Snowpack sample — Buffalo Mountain, Silverthorne, Colorado, USA (2/22/26, 2:02 PM MST)
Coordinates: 39.622, -106.113
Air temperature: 33 °F
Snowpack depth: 63 cm
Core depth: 10 cm
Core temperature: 30.2 °F
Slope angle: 11°, slope face: 116°
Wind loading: low
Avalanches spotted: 0
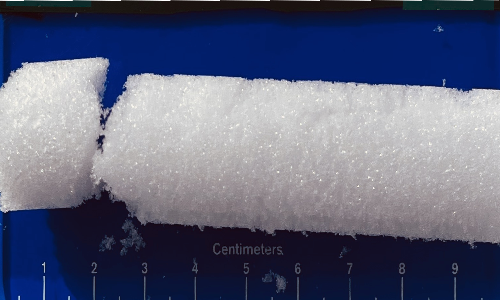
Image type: core
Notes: In a firebreak similar to site 1, minimal wind loading with no spotted avalanches (not many faces in view though)